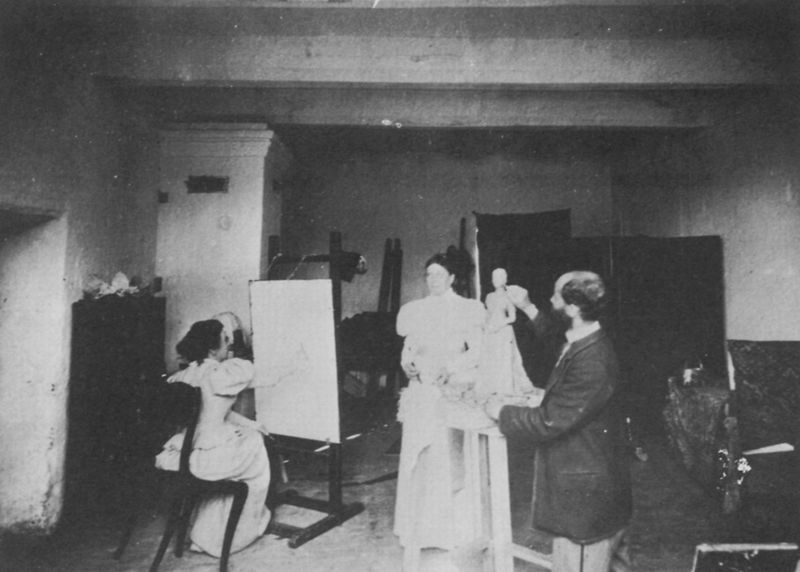
Titel: Gräfin Tolstoj posiert für ihre Tochter und den Bildhauer Paul Trubezkoj in Jasnaja Poljana
Künstler: Russischer Photograph
Standort: Paris
Institution: Institut d'Etudes Slaves, Bibliothèque
Schlagwörter: mann, schatten, weiß, frauen, menschen, mädchen, damen, frau, grau, holz, kleid, kleider, licht, männer, raum, schwarz, stuhl, tür, zimmer, dame, malerei, rock, anzug, bart, wand, herr, möbel, boden, figur, haare, interieur, decke, familie, locken, arbeit, kamin, ofen, skulptur, statue, schrank, sofa, modell, lehrer, röcke, unterricht, leer, kahl, türe, glatze, atelier, maler, malerin, staffelei, balken, gestell, plastik, podest, couch, model, jacket, unscharf, foto, fotografie, eingang, hall, schwarz-weiss, künstler, leinwand, kunst, künstlerin, malen, puppe, photo, skulpturen, werkstatt, werkzeug, zeichnen, lernen, einblick, stafflei, stafelei, rodin, holzbalken, kachelofen, modellieren, studio, bildhauer, schränke, deckenbalken, möblierung, unschärfe, schwraz, malt, wandschirm, nadar, lehren, schülerin, künstlerinnen, achwarz, akkademie, ateffelei, im atelier, keramikofen, kippeln, kunstschule, kunstunterricht, malunterricht, modellstehen, modle, sofe